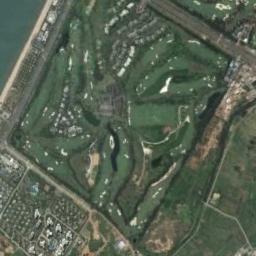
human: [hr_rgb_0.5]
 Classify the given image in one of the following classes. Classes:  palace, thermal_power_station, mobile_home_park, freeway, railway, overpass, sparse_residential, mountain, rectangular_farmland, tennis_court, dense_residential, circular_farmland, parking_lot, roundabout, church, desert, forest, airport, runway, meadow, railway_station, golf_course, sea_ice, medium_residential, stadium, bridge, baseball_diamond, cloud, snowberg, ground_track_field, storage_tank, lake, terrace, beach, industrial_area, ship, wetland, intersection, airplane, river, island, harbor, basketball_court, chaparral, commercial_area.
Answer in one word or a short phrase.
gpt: golf_course